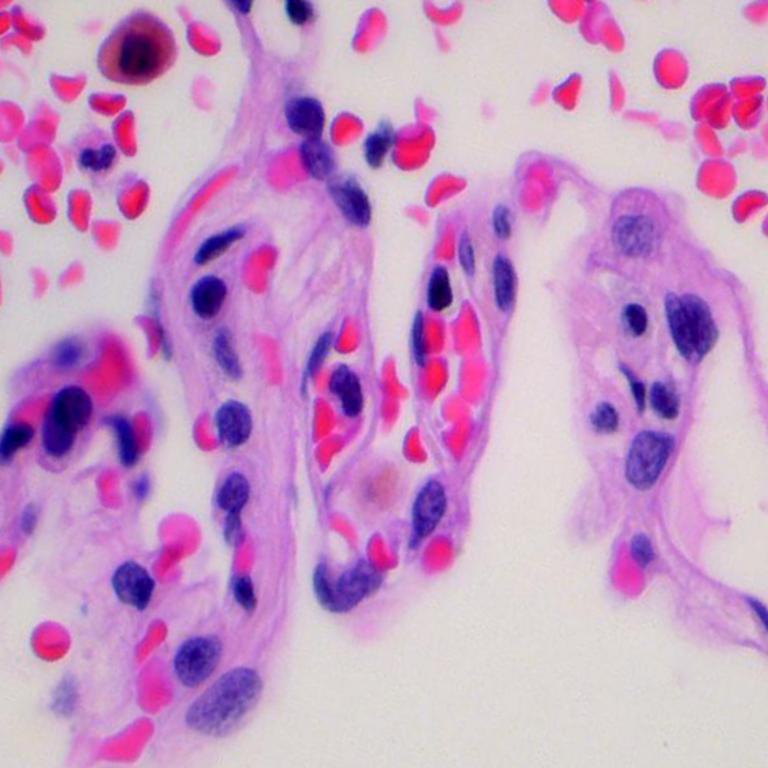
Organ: lung
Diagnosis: benign